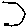
Label: moon